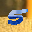
Label: 5